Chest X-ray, PA view. Patient: 31 years old, sex M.
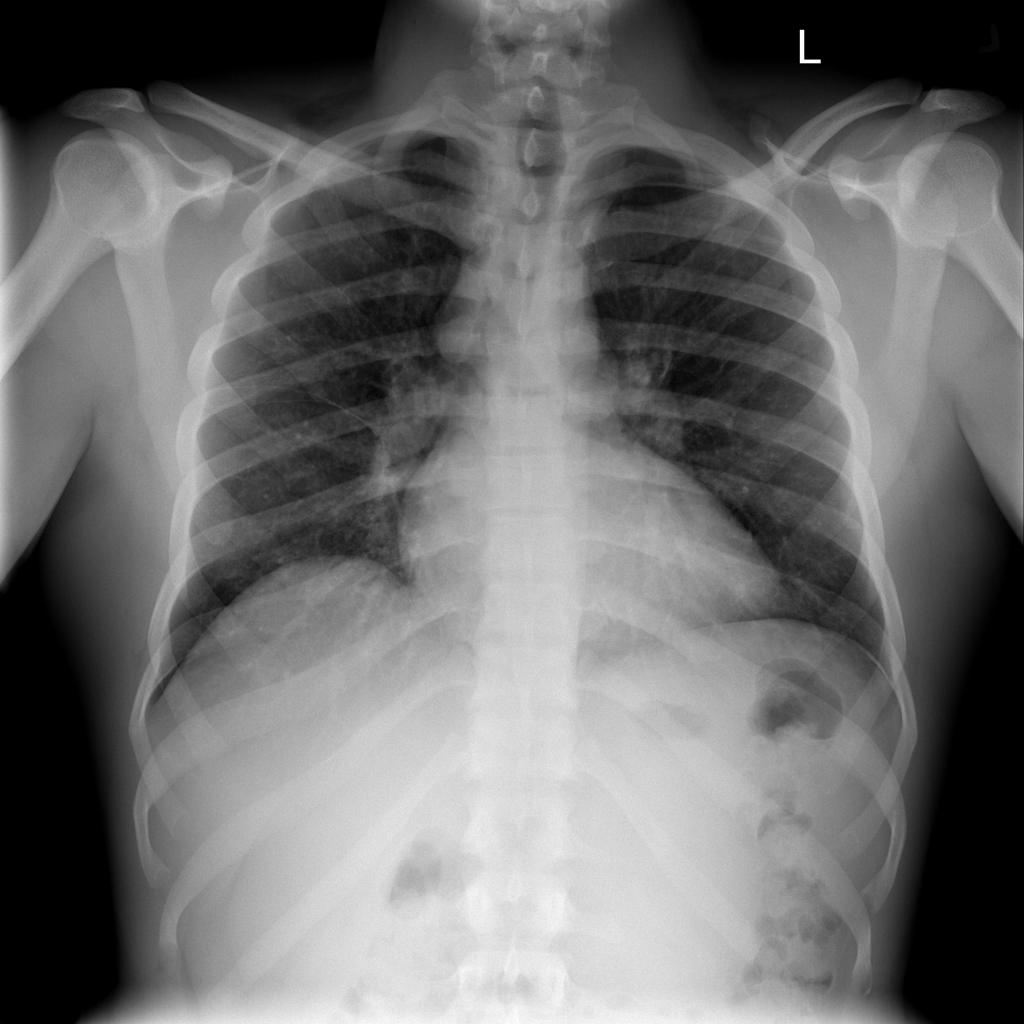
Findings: No Finding